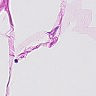
Metastatic tissue present: no